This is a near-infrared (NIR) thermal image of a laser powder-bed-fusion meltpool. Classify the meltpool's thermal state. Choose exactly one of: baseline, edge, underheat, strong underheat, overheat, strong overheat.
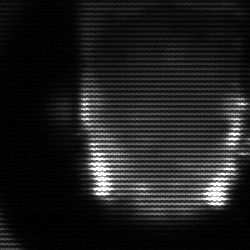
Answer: baseline